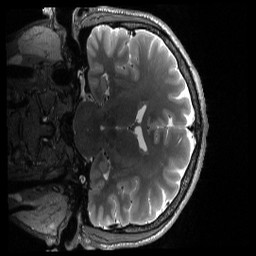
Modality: T2w
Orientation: coronal
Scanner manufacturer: siemens
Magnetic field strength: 3 T
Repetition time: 3.2 s
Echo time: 0.563 s